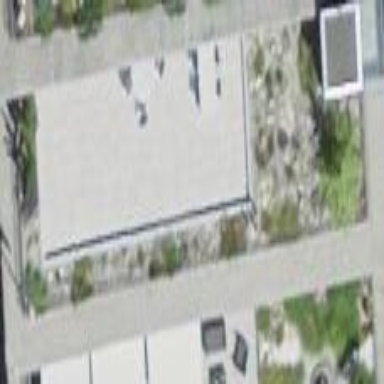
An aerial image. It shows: Residential building.